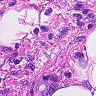
Metastatic tissue present: yes